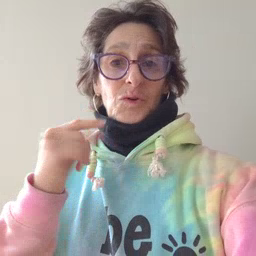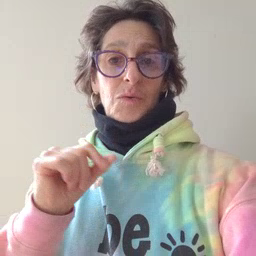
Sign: go